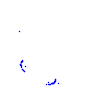
Particle: pion